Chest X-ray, AP view. Patient: 16 years old, sex F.
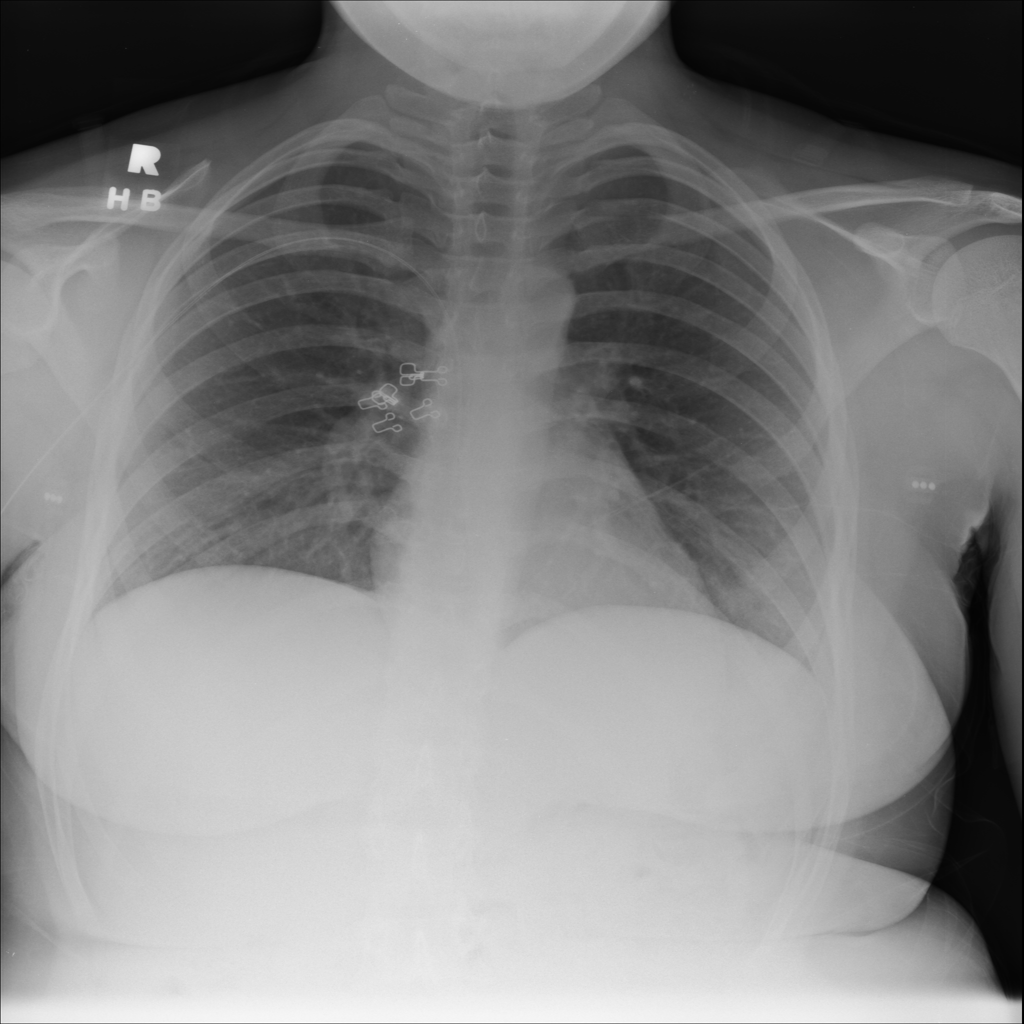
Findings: No Finding